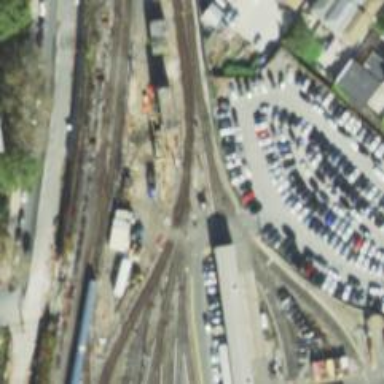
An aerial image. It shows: Level crossing along the railway.